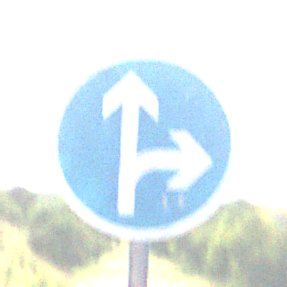
Verkehrszeichen: VorgeschriebeneFahrtrichtungGeradeausOderRechts
Umgebung: Outdoor, RoadRail
Tageszeit: MorningAfternoon
Wetter: PartlyCloudy
Licht: Natural
Jahreszeit: NotSpecified
Kontrast: HighContrast